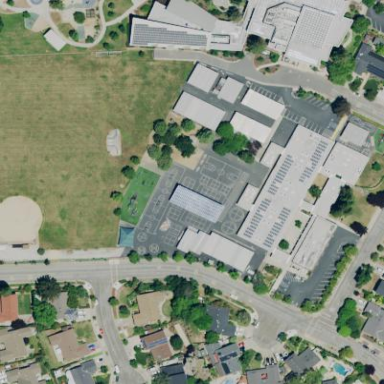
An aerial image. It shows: Asphalt schoolyard.